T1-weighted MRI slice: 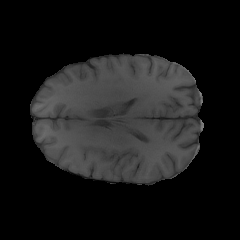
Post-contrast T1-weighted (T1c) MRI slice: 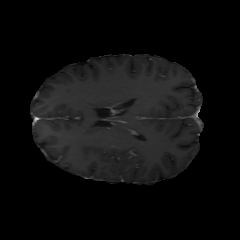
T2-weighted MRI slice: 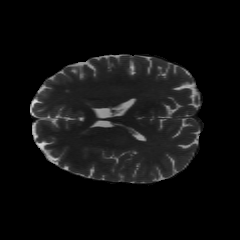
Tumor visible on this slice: no